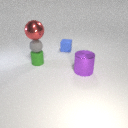
small gray rubber sphere above small green rubber cylinder